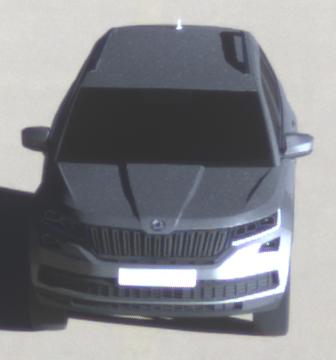
Make: Skoda
Model: Kodiaq 1.4 TSI
Detailed model: Kodiaq
Model produced from: 2017/03
Model produced until: 2018/05
Doors: 5
Color: gray
Road condition: dry road
Daytime: sunrise or sunset
Contrast: high contrast